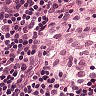
Metastatic tissue present: no